Current action and preconditions to check: path_clear

Your task: For each precondition in the list above, predict whether it will hold at this action.

Consider the current scene as observed from the mobile robot's camera, and analyze the predicted future states of all dynamic agents (e.g., people, animals, vehicles, or any moving entities) within the NEXT SECOND.

IMPORTANT: Only answer "very likely" if you are absolutely certain—based on strong, clear evidence—that a dynamic agent will violate the precondition in the predicted future state. Do NOT answer "very likely" for unlikely, ambiguous, or low-probability risks.

Ask yourself for each precondition: Is there a high probability, with clear and convincing evidence, that the predicted future states of any dynamic agent will interfere with the predicted future state of the currently executing action within the NEXT SECOND, causing that precondition to fail?

Assess the risk level based on these predictions. Use "likely" or "very likely" if motions create a clear risk of interference.

Use "neutral" or "improbable" if agents are nearby but their predicted paths are clearly diverging or non-conflicting.

Failure Risk Categories: "very improbable", "improbable", "neutral", "likely", "very likely"

Answer Format: Output ONLY the probability_of_failure value from these categories: "very improbable", "improbable", "neutral", "likely", "very likely"

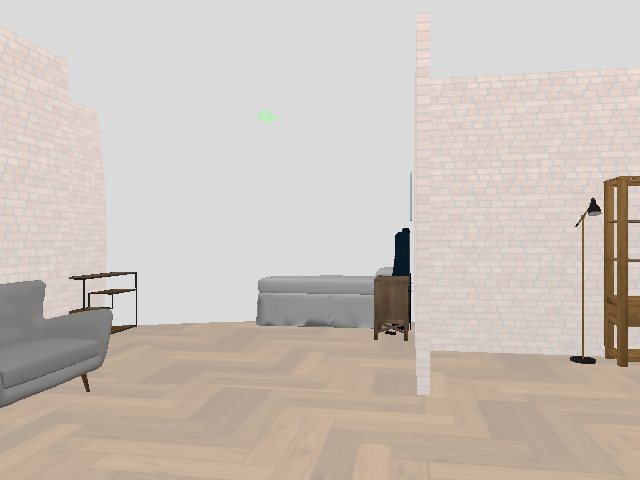

Answer: very improbable